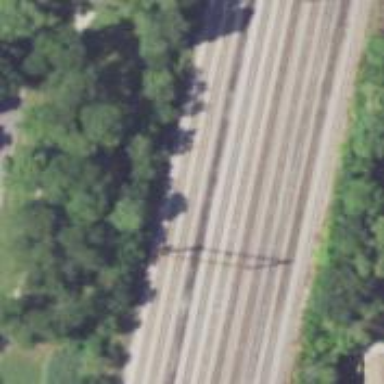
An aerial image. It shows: Electrified railway with contact line running along embankment.